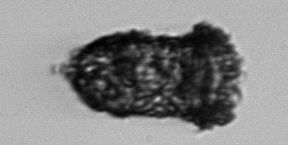
Label: Tintinnopsis